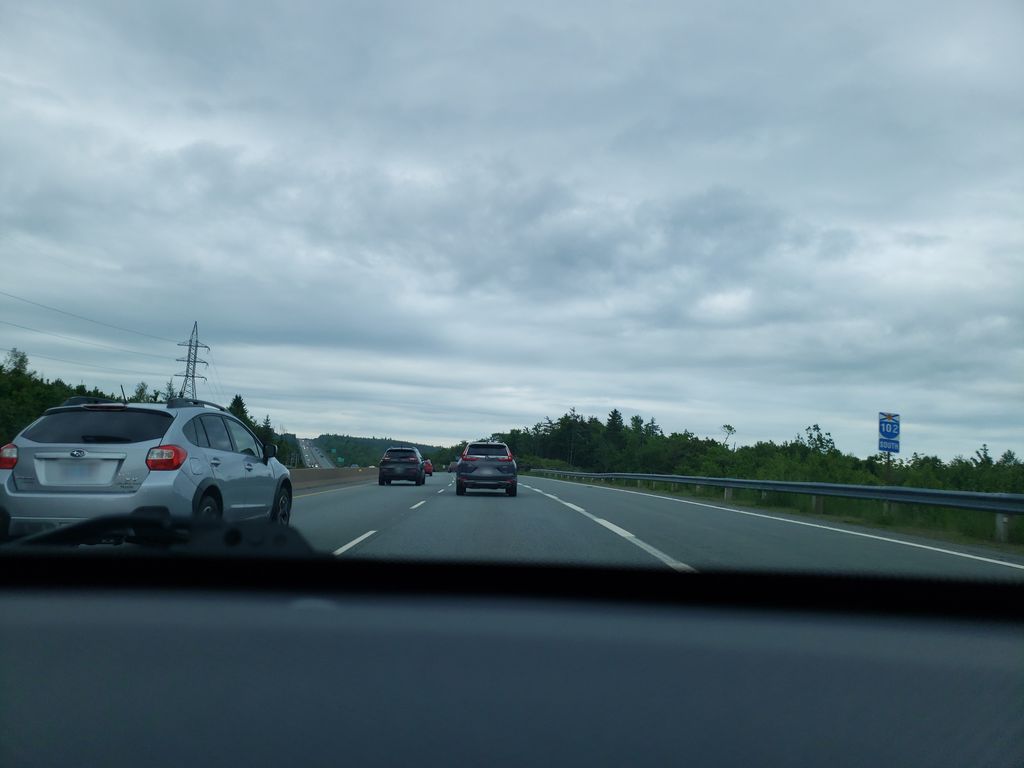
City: halifax